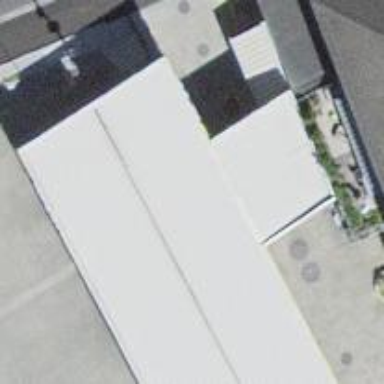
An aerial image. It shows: Fuel station.